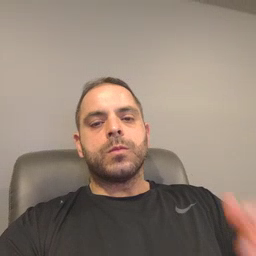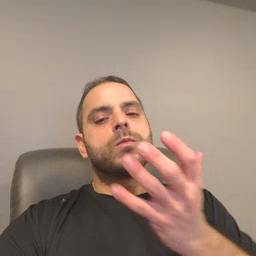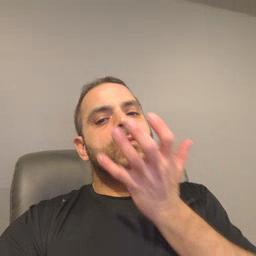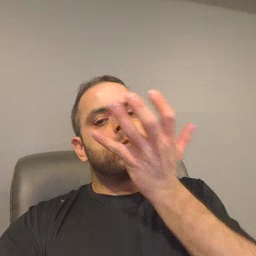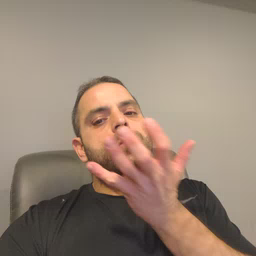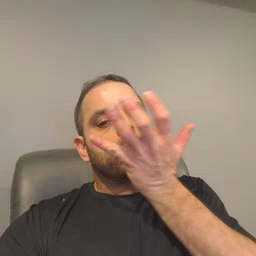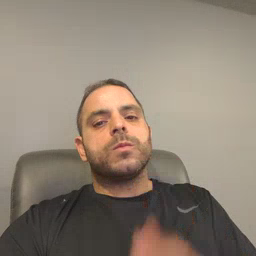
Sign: grass